Brain MRI, t2w sequence, axial 2D slice.
Patient: age 34, sex M, weight 95 kg, height 1.95 m
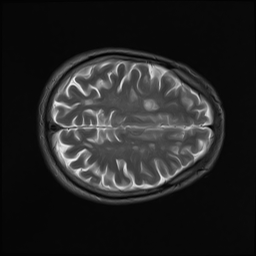